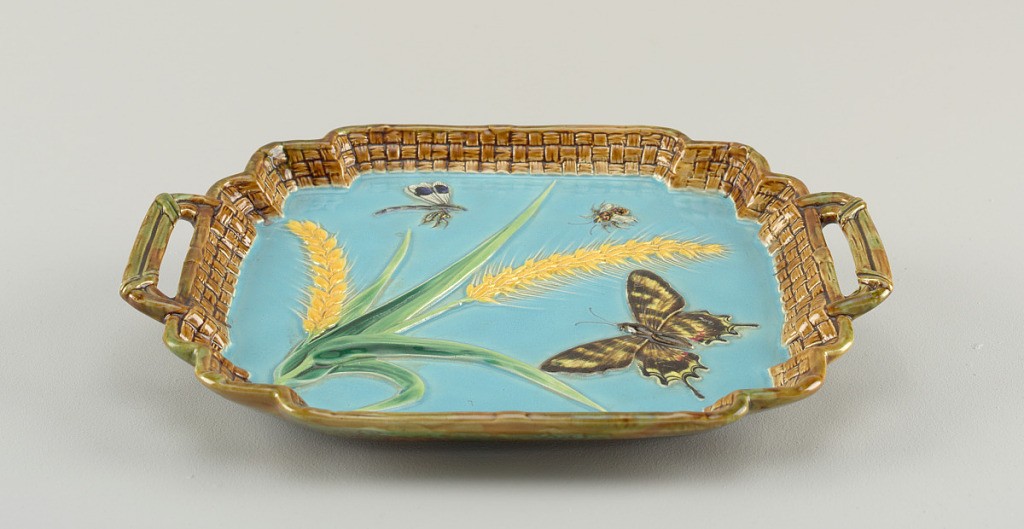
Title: tray
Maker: George Jones & Sons, Ltd., active 1861 – 1951
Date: ca. 1876
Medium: glazed earthenware
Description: Rectangular tray with lobed upturned edges molded in basket weave pattern, glazed brown and green. Two handles similarly glazed. Center with blue ground and relief decoration of wheat in green and yellow, butterfly and flying insects in polychrome. Underside glazed in highly mottled sponged green, brown and yellow.